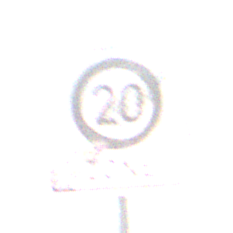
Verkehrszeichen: EndeZone20
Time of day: MorningAfternoon
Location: Outdoor (Nature)
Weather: PartlyCloudy
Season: NotSpecified
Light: Natural